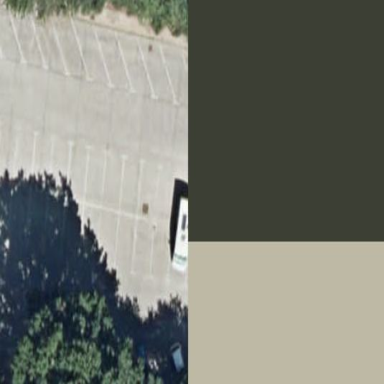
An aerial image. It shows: Parking area with surface.